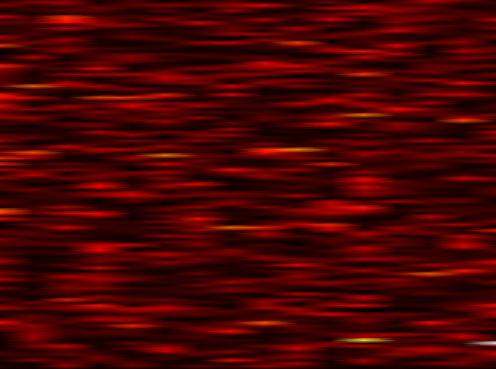
Label: OFDM